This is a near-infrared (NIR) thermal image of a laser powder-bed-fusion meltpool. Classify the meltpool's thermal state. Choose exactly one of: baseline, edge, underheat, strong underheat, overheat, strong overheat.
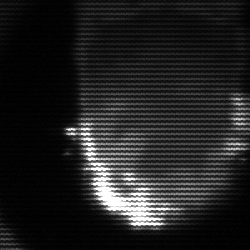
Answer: baseline